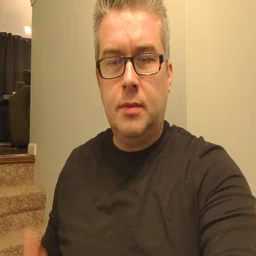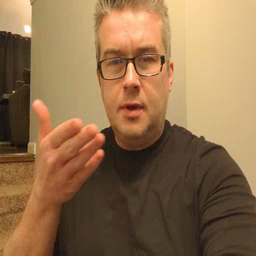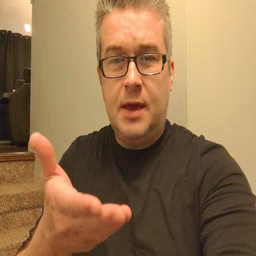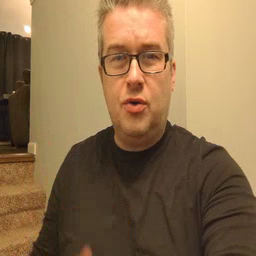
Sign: there